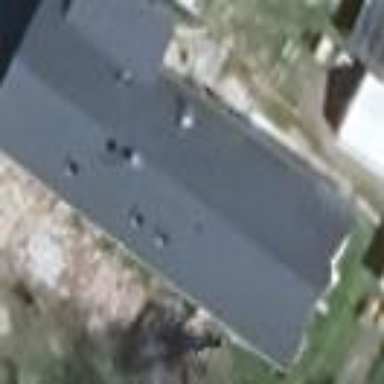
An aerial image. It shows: Building with gabled roof. The roof orientation is along the building.